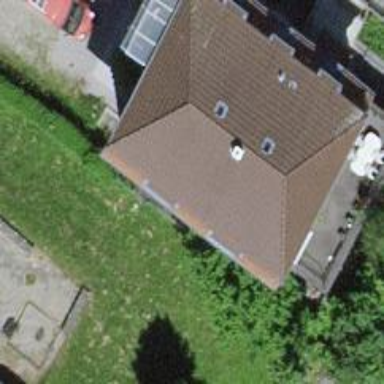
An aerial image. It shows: Hipped roof on residential building.